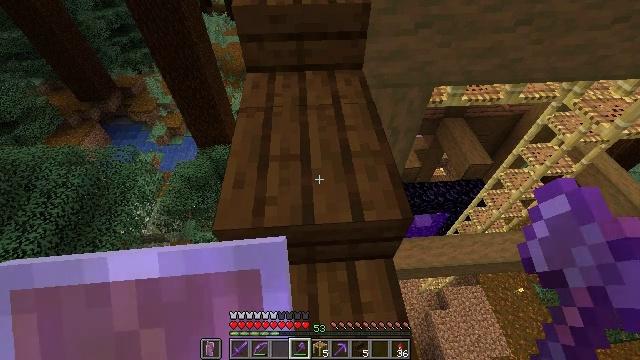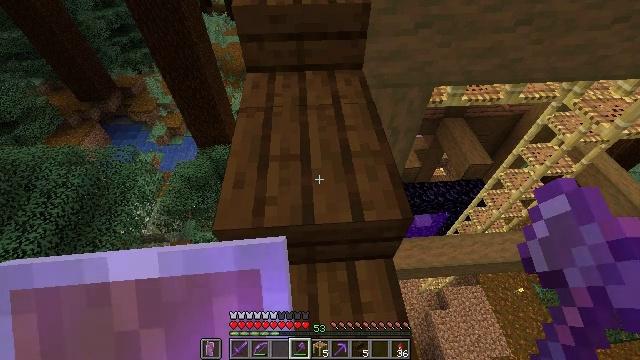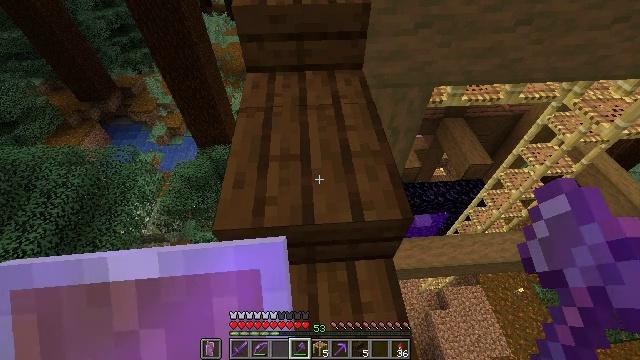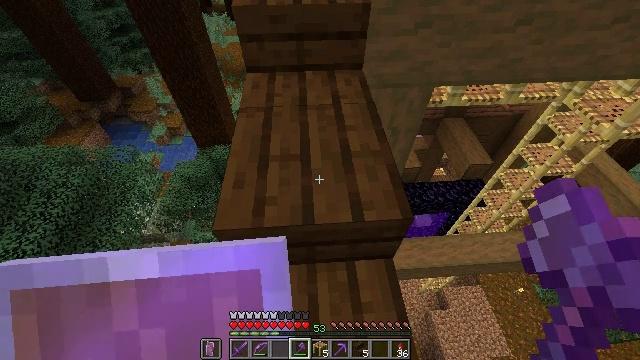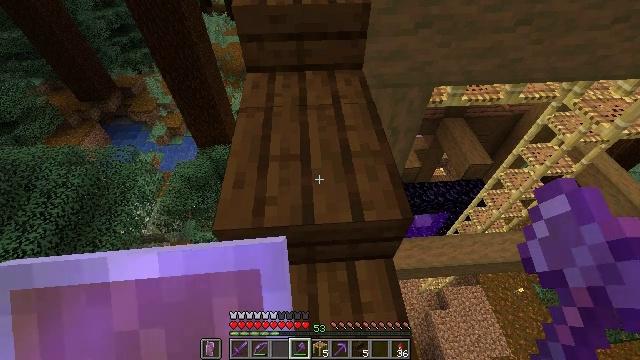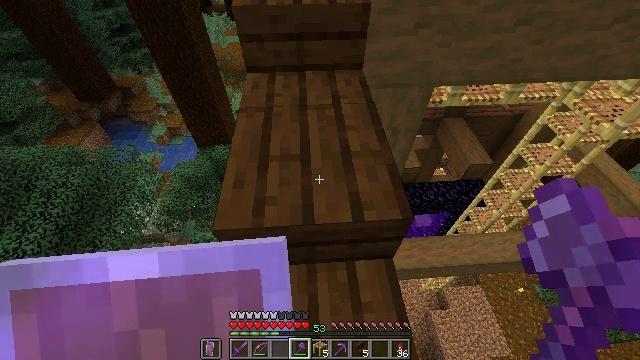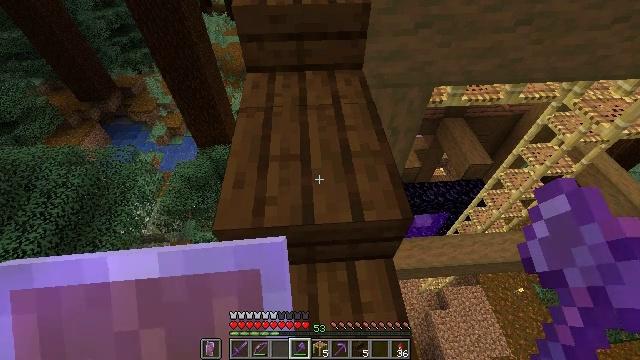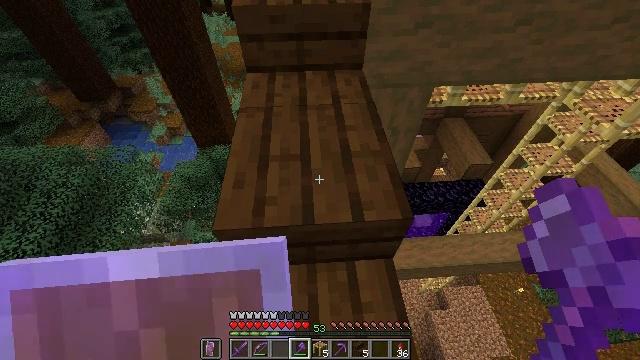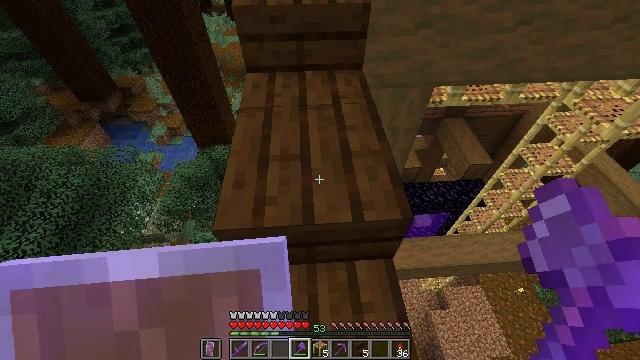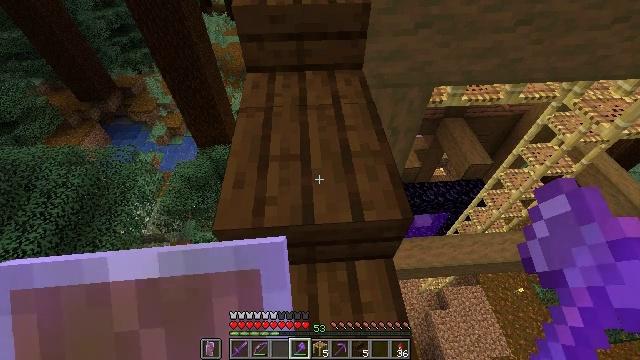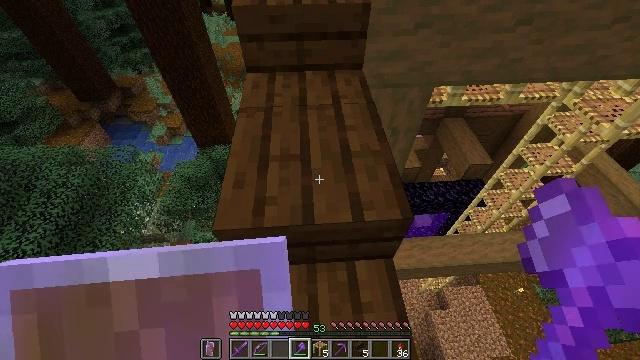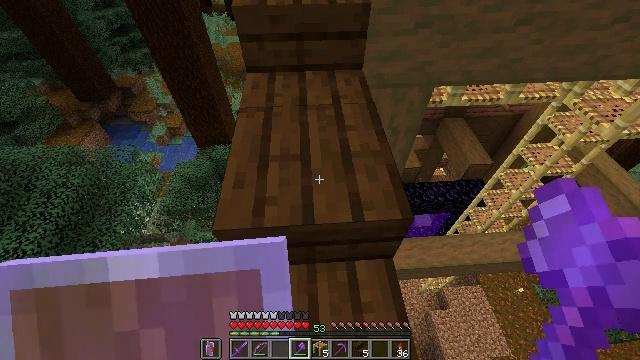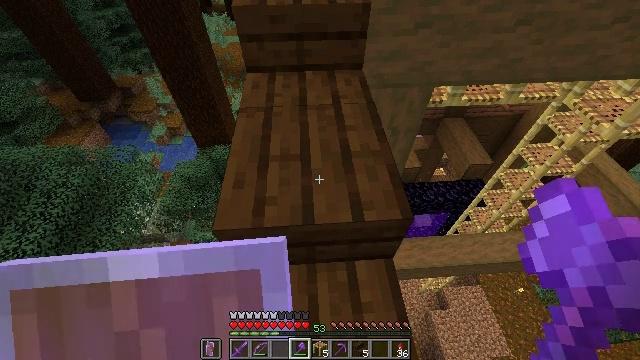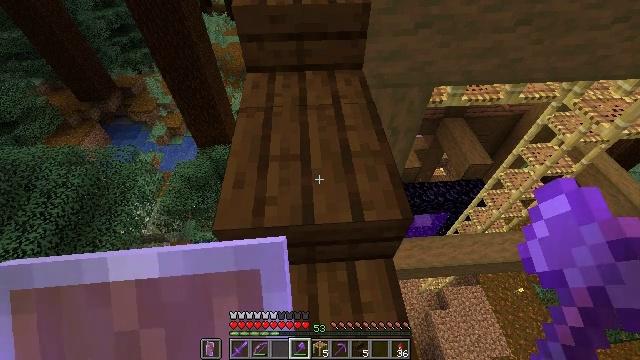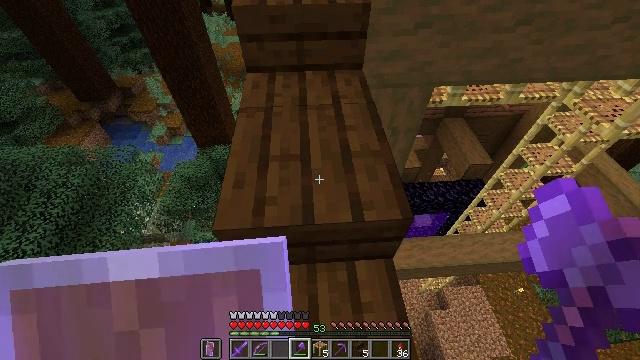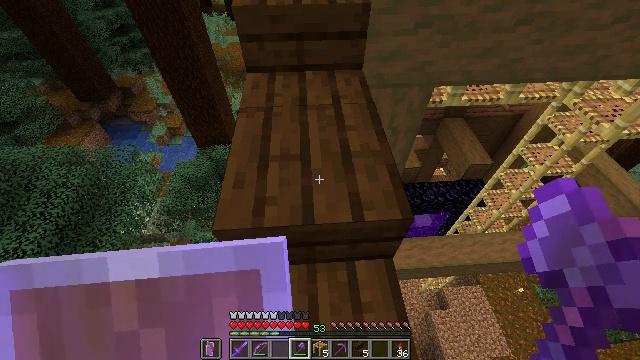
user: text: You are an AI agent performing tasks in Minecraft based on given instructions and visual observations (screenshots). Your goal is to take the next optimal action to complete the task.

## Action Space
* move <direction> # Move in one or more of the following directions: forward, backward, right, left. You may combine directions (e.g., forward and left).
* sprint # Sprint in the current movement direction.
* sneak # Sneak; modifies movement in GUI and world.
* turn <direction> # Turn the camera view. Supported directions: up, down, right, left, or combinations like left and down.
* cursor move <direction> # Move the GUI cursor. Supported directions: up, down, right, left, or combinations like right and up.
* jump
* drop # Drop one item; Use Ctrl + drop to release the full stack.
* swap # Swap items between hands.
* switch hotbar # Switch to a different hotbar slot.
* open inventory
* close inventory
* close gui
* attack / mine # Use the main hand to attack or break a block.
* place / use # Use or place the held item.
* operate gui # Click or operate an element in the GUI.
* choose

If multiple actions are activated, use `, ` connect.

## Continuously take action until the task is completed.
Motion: motion action
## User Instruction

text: Destroy the dark oak slab to recycle it.
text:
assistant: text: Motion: no_op
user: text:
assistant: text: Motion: no_op
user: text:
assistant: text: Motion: no_op
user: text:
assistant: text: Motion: no_op
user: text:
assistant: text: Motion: no_op
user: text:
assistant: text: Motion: no_op
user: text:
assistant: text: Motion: no_op
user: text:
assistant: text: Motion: no_op
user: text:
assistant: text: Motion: no_op
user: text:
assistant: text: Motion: no_op
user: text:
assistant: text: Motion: no_op
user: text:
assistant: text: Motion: no_op
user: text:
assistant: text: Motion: no_op
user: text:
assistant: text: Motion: no_op
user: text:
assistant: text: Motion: no_op
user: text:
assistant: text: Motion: no_op
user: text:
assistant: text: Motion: no_op
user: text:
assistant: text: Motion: no_op
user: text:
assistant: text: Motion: no_op
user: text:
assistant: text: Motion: no_op
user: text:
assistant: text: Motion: no_op
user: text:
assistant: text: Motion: no_op
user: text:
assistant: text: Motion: no_op
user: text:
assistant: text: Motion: no_op
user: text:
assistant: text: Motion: no_op
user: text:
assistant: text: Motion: no_op
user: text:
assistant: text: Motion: no_op
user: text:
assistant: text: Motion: no_op
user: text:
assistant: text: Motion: no_op
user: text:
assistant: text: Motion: no_op